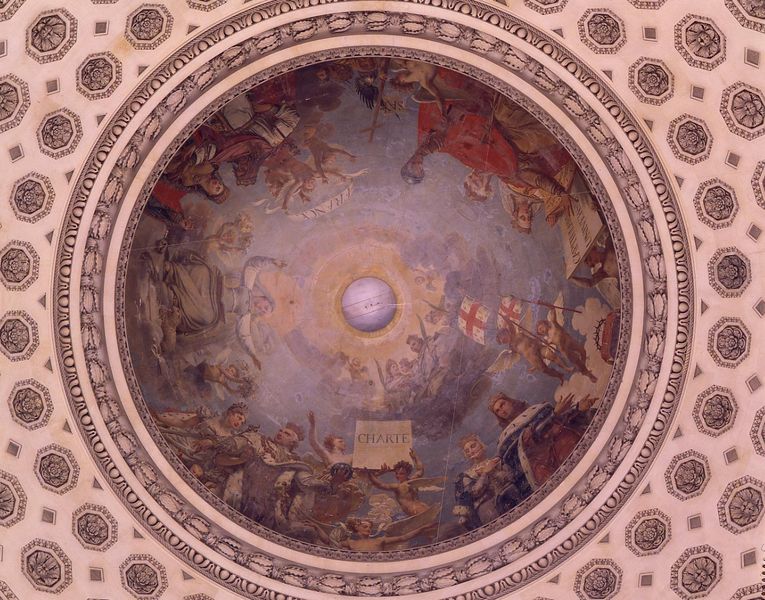
Titel: L'apothéose de sainte Geneviève, Die Apotheose der heiligen Genovefa
Künstler: Baron Antoine Jean Gros
Standort: Paris
Institution: Panthéon
Schlagwörter: blau, flügel, gemälde, gott, himmel, mann, wolken, frauen, gelb, menschen, braun, frankreich, frau, hell, kleid, laterne, licht, mitte, männer, paris, schwarz, weiss, blick, dame, rot, wolke, malerei, muster, ornament, alt, jung, architektur, arme, barock, hermelin, mensch, pelz, rahmen, bildnis, herr, schauen, öl, erde, kirche, sonne, gold, mantel, adel, decke, paar, personen, borte, england, krone, kinder, kreis, rund, tondo, engel, putte, schrift, fahnen, italien, stab, fahne, flagge, figuren, kuppel, banner, bischof, kaiser, könig, papst, soldaten, tafel, ornamente, verzierung, stuck, innenansicht, palme, palmwedel, abbild, foto, oben, schild, berlin, gewölbe, kreuz, religion, palast, dom, strahlen, schweben, schwerter, text, fliegend, nonne, schweden, kugel, herrscher, nerz, allegorie, ritter, sieg, kathedrale, pantheon, photo, fries, sims, kreuze, rosette, jesus, götter, dornen, erhoben, schwart, geistliche, atmosphäre, adelig, könige, kassettendecke, königin, heilige, deckengemälde, fresko, flaggen, mittelpunkt, gips, heilig, posaune, putten, maria, globus, allegorien, putti, schwebend, eierstab, dornenkrone, joseph, herscher, banderole, trompe l'eil, akanthus, akantus, deckenmalerei, kassettierung, kuppeö, martyrer, verzerrt, tafeln, restauration, freske, scheinarchitektur, templer, deckenfresko, reichsapfel, tugenden, gros, gemmen, france, deckenfresco, quadraturmalerei, königspaar, banderolen, königinn, charte, charte constitutionelle, gestaucht, pfaffer, charité, eierfries, roteskreuz